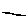
Label: line